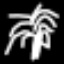
Label: palm tree